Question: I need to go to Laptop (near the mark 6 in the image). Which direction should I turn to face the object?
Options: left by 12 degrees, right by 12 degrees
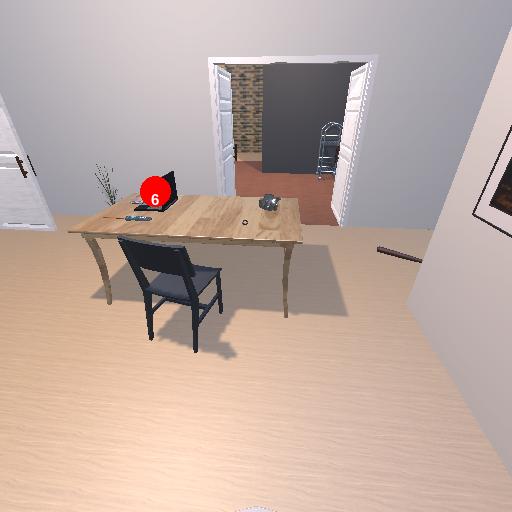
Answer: left by 12 degrees